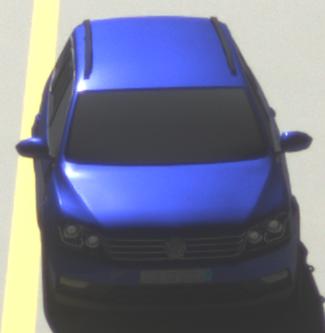
Make: VW
Model: Passat Alltrack 1.8 TSI
Detailed model: Passat (B7) Alltrack
Model produced from: 2012/03
Model produced until: 2013/06
Doors: 5
Color: blue
Road condition: dry road
Daytime: midday
Contrast: high contrast